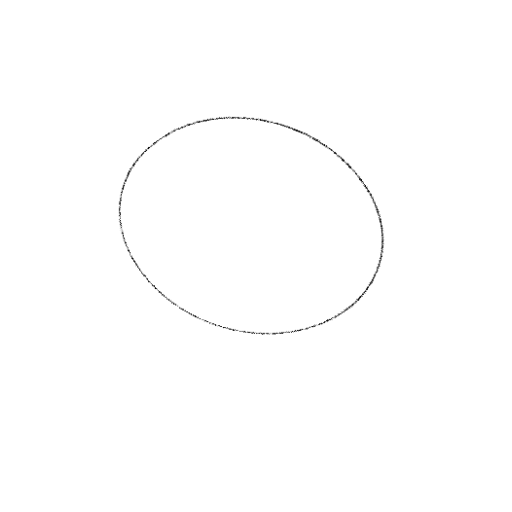
Crossing number: 0